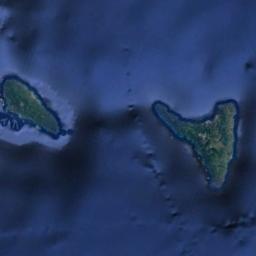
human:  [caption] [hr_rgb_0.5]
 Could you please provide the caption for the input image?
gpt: The two islands have dense vegetation and the waters around the islands is deep blue .

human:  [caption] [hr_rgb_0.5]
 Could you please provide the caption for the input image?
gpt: The shape of the island is strange .

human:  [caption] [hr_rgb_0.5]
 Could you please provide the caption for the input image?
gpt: There are two green islands on the blue sea .

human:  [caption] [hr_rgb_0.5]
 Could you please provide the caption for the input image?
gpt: There are two islands of different shapes .

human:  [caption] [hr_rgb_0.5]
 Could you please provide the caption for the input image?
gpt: There are two green islands on a blue sea .